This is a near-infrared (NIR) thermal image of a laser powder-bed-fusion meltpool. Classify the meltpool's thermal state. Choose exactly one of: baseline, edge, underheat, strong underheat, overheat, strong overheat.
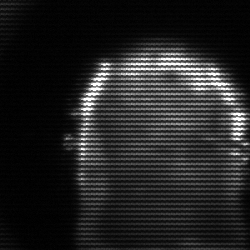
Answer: baseline